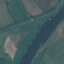
Land use / land cover: River